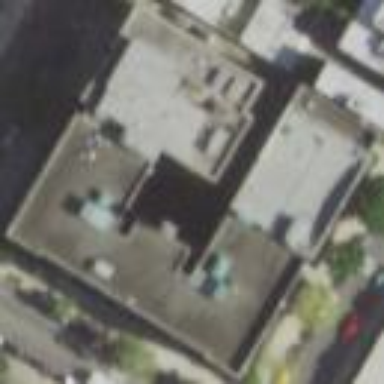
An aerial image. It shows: School building.